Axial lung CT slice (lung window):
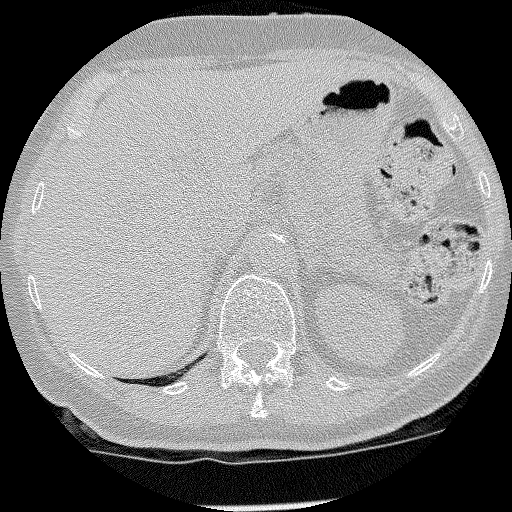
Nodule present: no